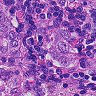
Metastatic tissue present: yes